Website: walmart
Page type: account-selection
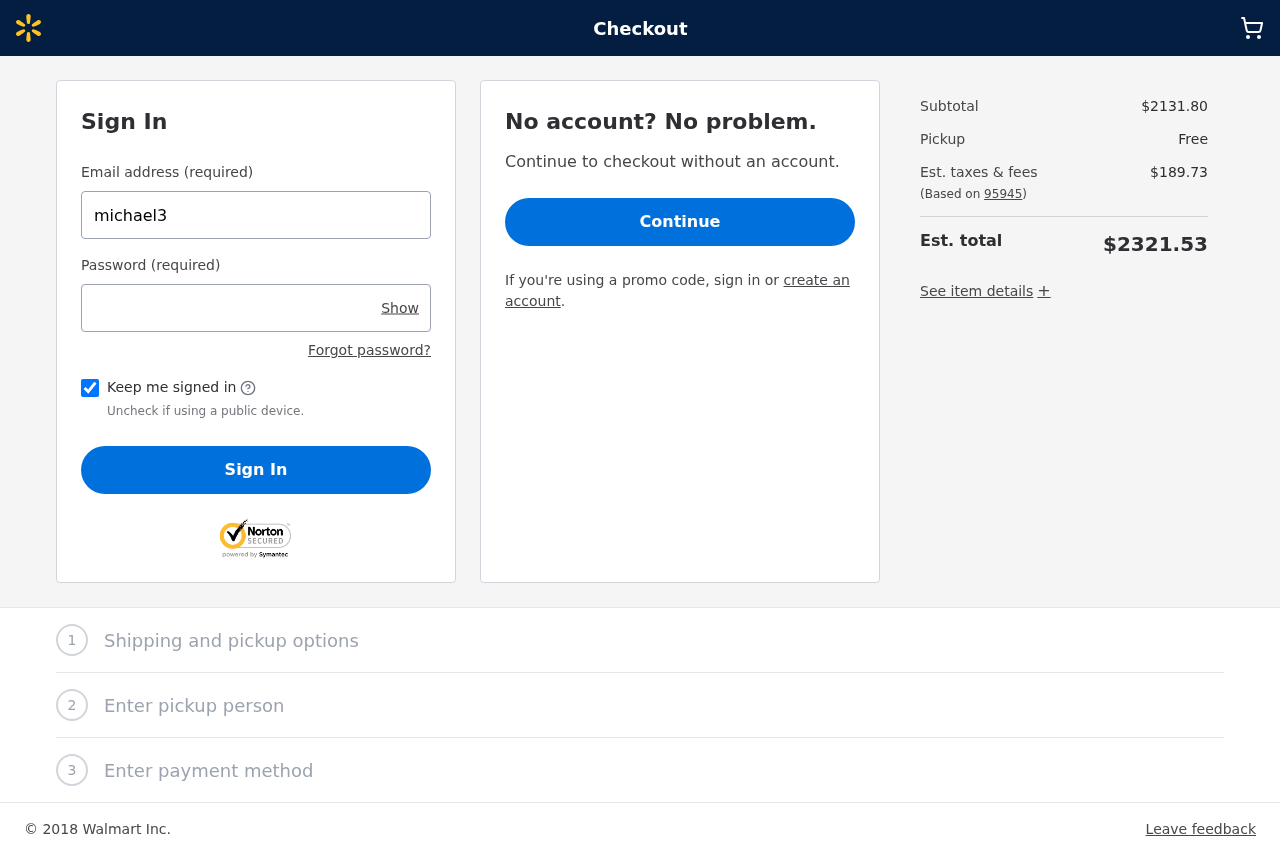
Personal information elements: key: PII_LOGIN_USERNAME
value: michael3672
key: PII_POSTCODE
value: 95945
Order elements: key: ORDER_SUBTOTAL
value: $2131.80
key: ORDER_TAX
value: $189.73
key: ORDER_TOTAL
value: $2321.53